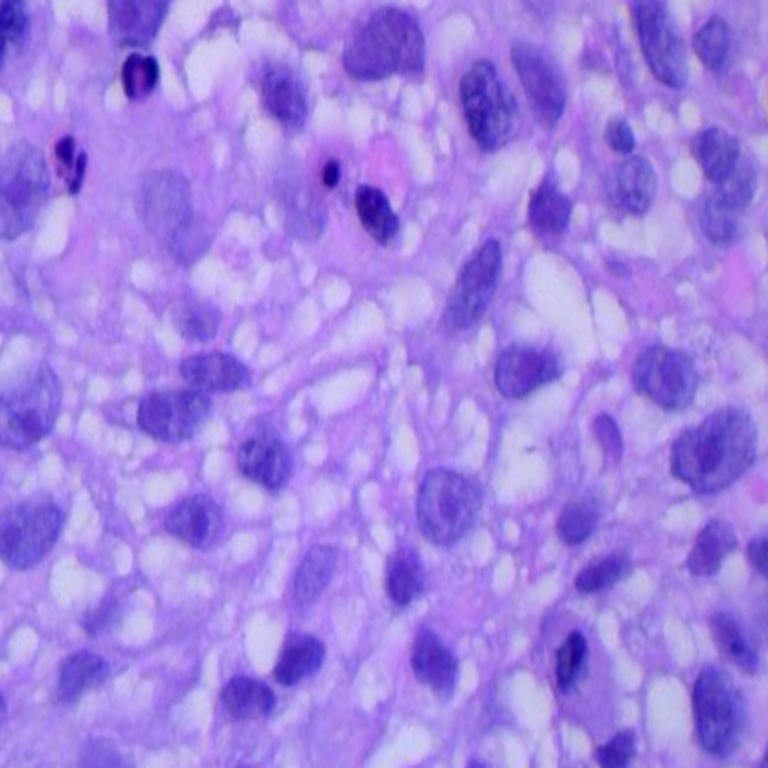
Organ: lung
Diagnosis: squamous carcinomas